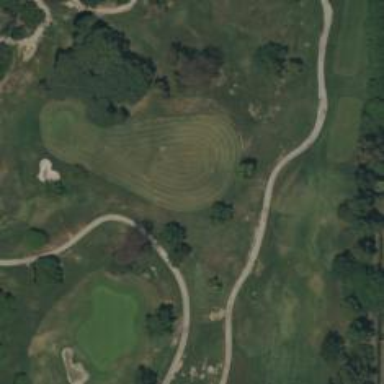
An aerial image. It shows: Service road designated as golf cart path.